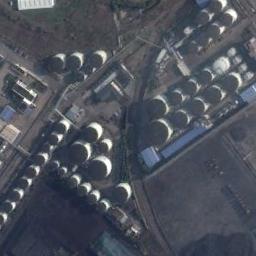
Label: storage_tank